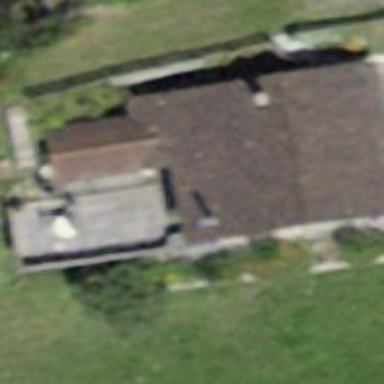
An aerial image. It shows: Detached building.